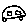
Label: car